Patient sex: M
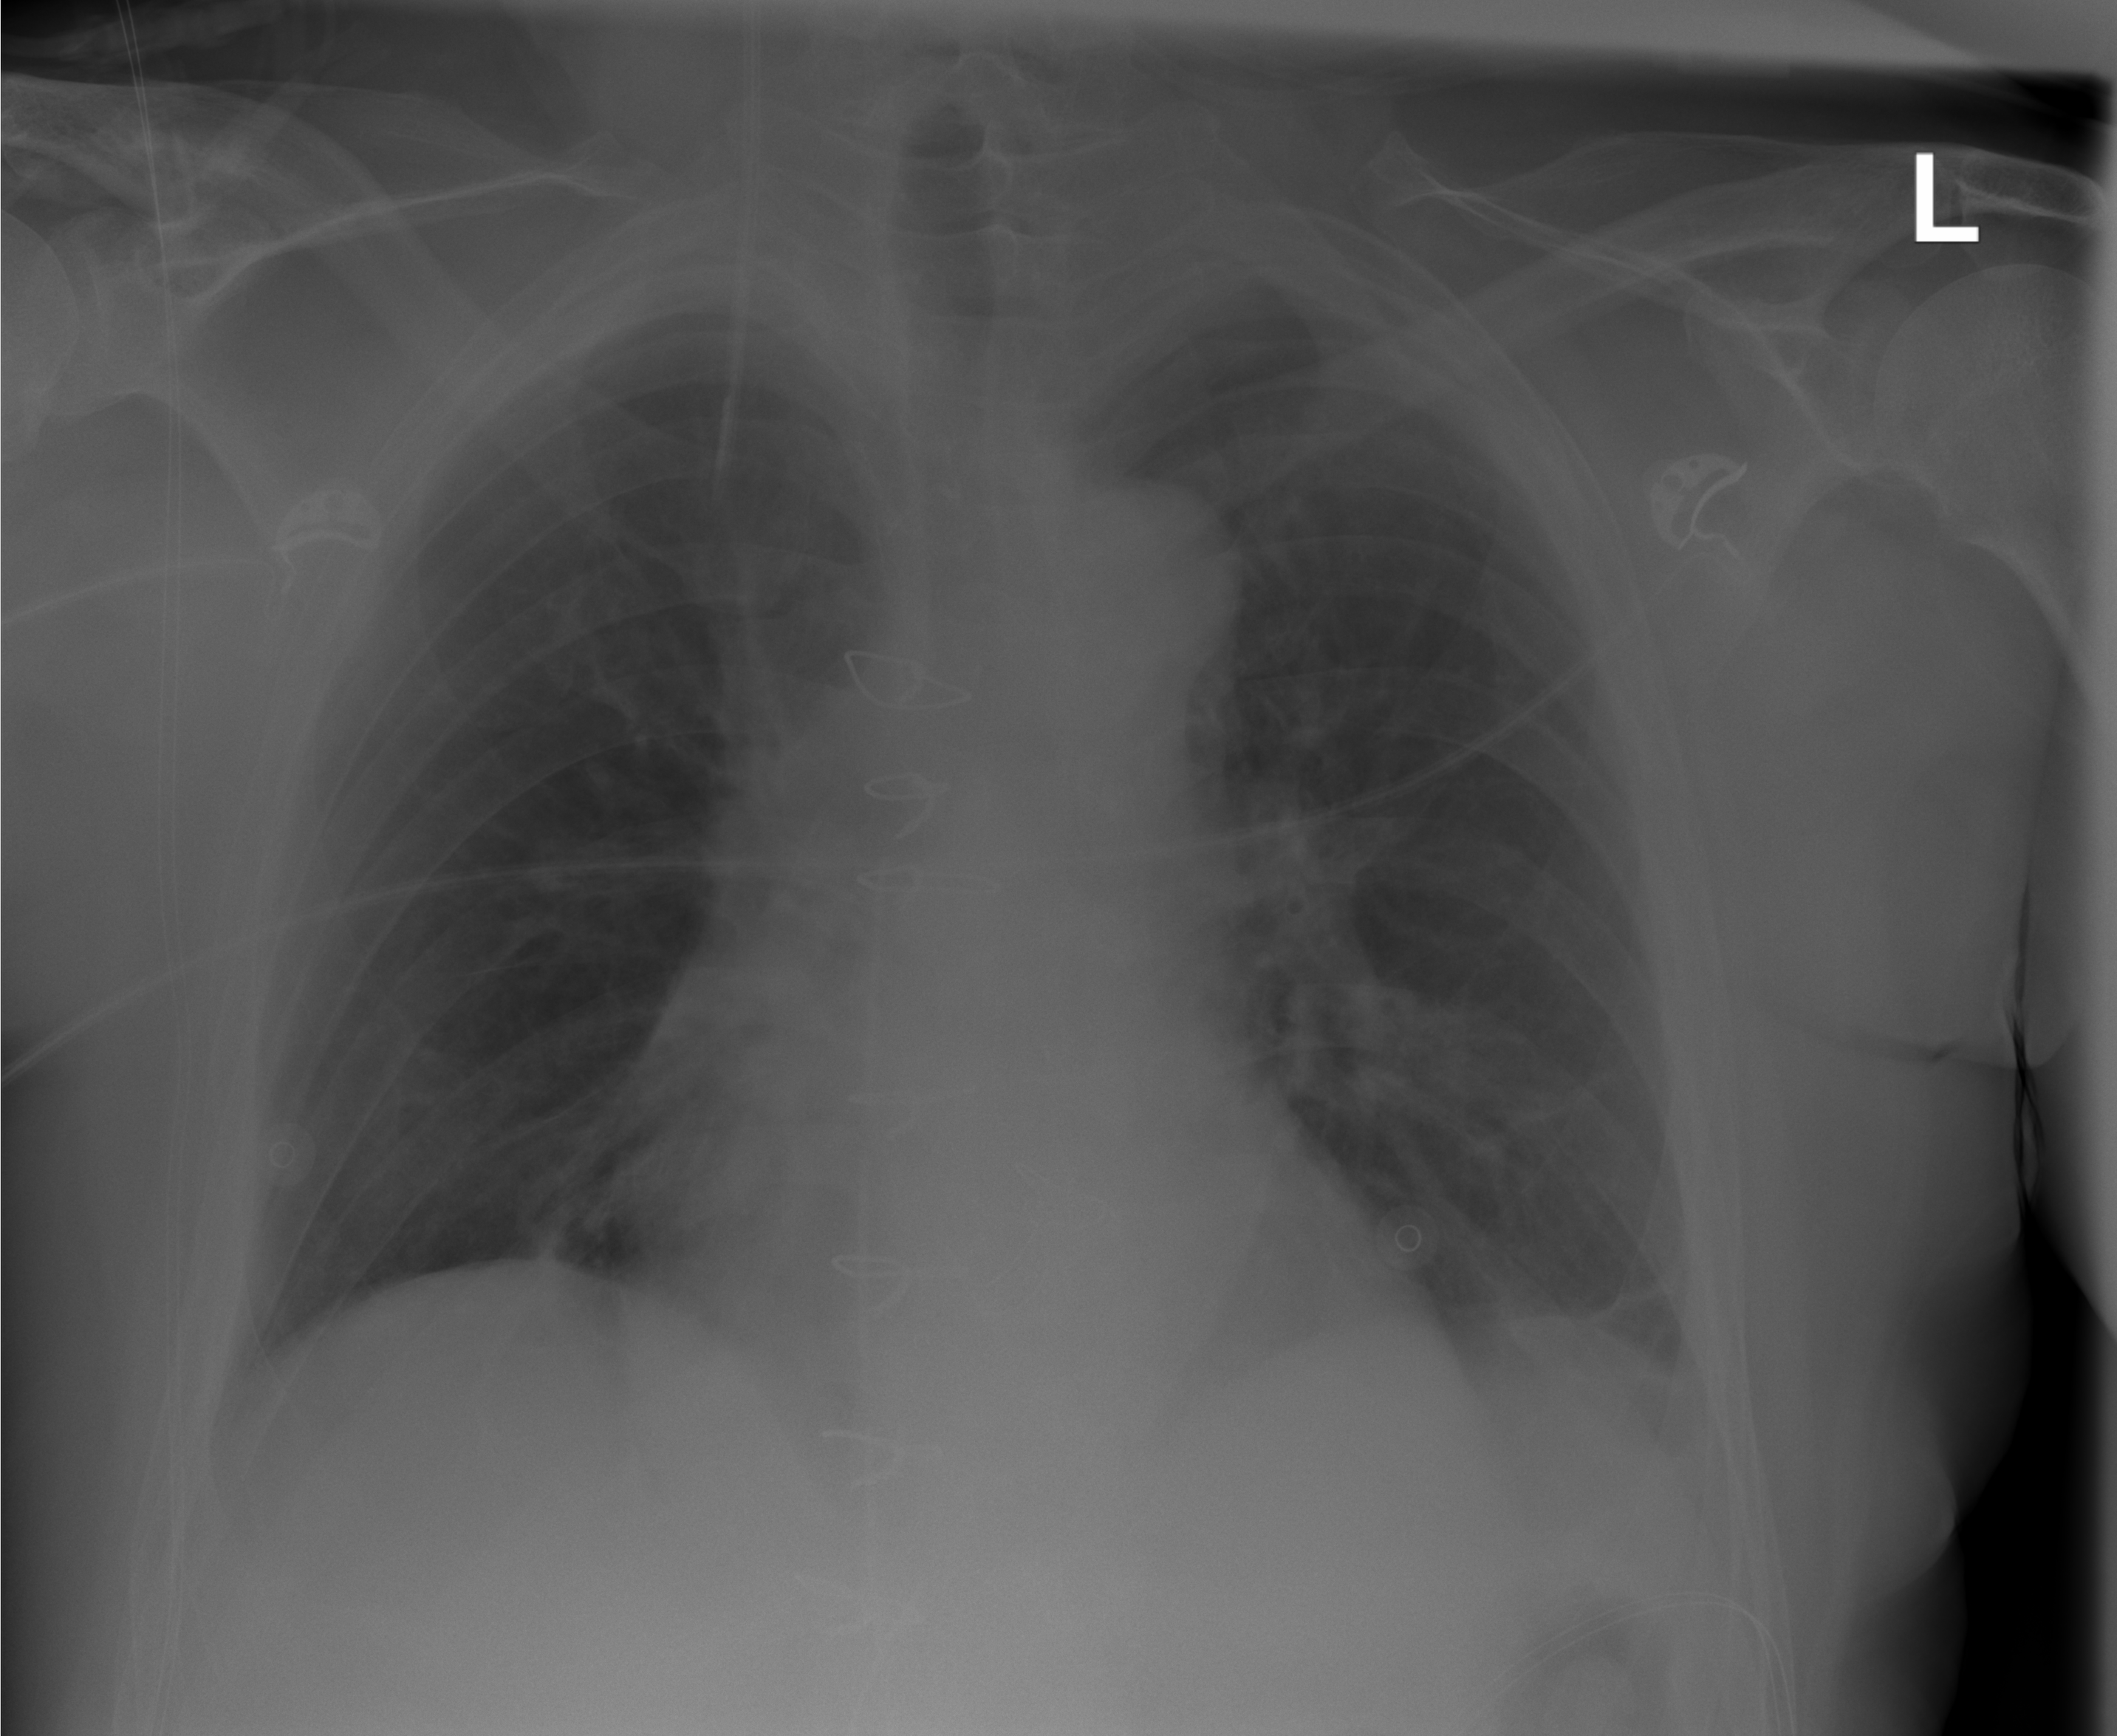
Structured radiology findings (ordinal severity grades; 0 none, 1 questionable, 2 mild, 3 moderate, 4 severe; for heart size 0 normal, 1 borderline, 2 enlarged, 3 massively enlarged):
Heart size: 1
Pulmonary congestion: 0
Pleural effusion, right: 0
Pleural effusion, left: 0
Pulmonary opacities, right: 0
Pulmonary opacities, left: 0
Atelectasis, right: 1
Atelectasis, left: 1